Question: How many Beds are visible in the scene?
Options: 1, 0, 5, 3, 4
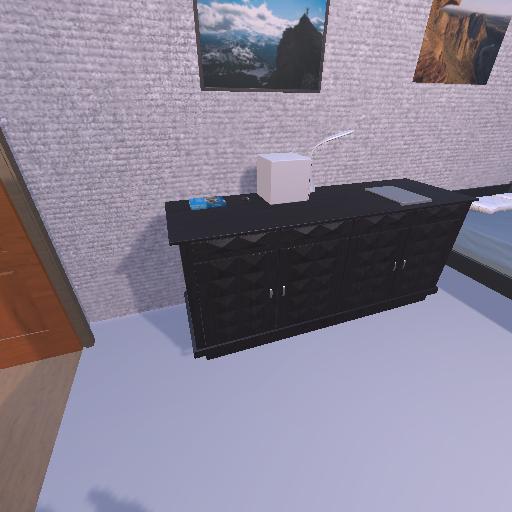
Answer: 1